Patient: sex M, age 66
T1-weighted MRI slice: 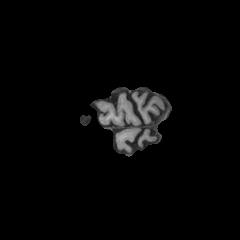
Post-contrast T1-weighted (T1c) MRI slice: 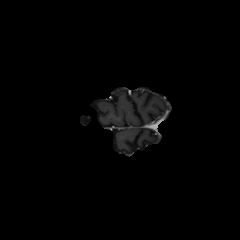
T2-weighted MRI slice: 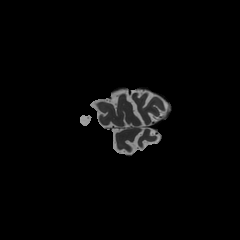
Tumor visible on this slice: no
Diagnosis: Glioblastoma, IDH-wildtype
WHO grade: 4